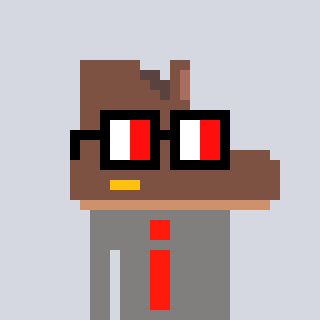
a pixel art character with square glasses with black frames and red eyes, a boot-shaped head and a bluegrey-colored body on a cool background